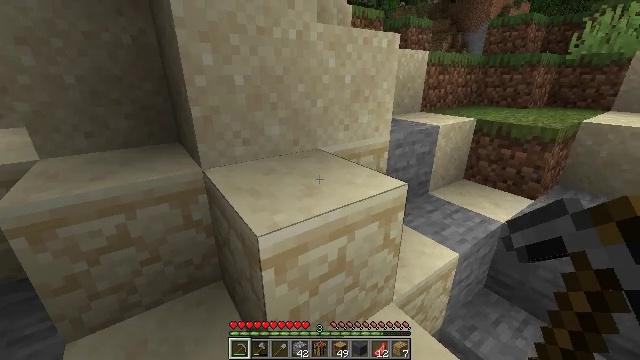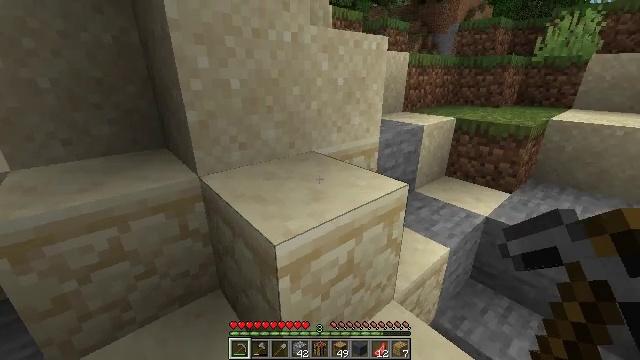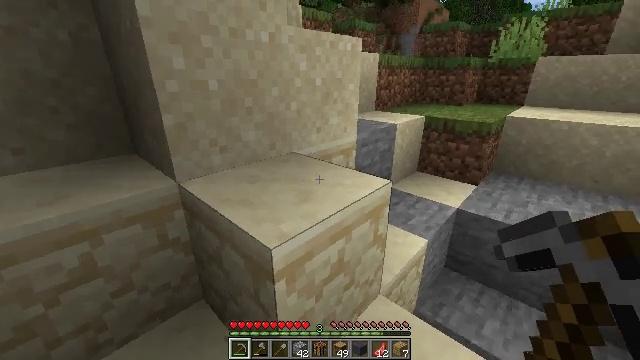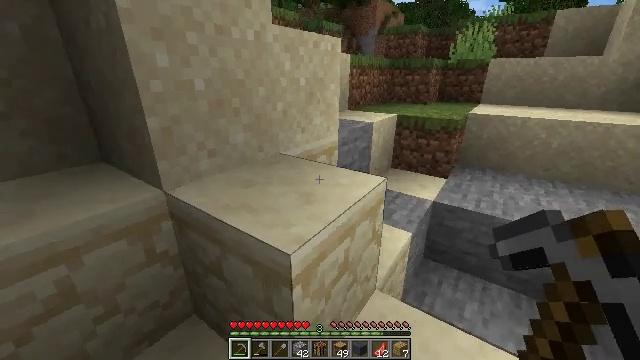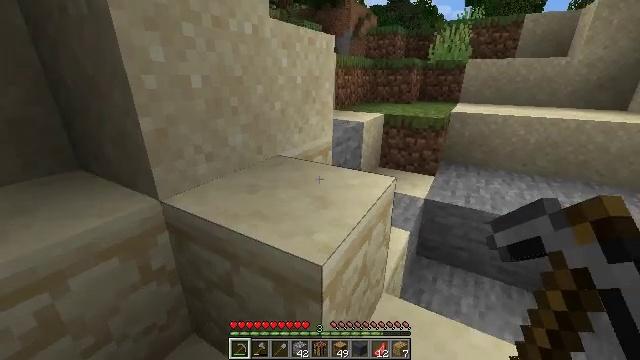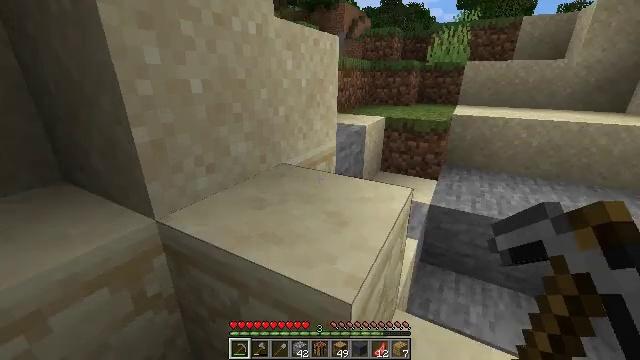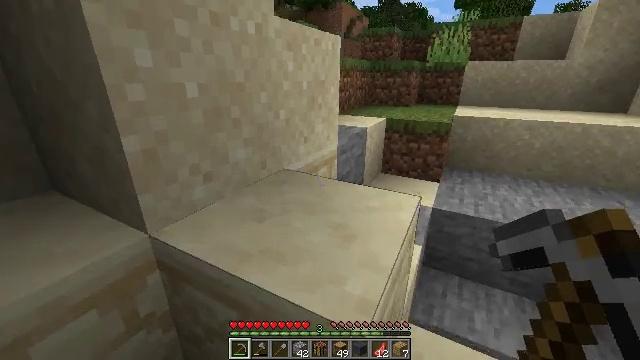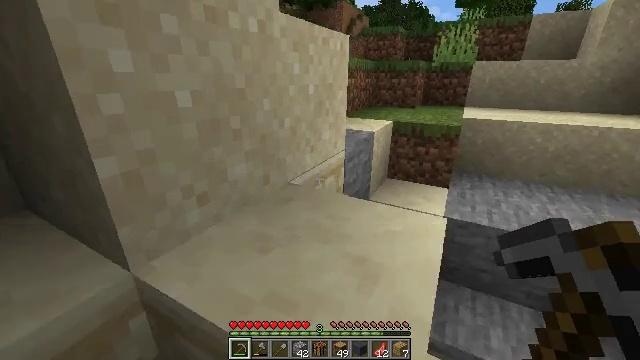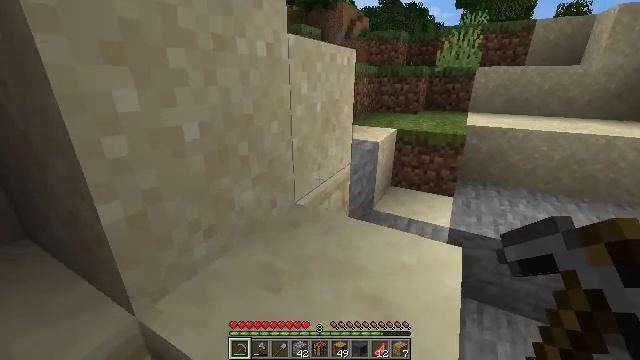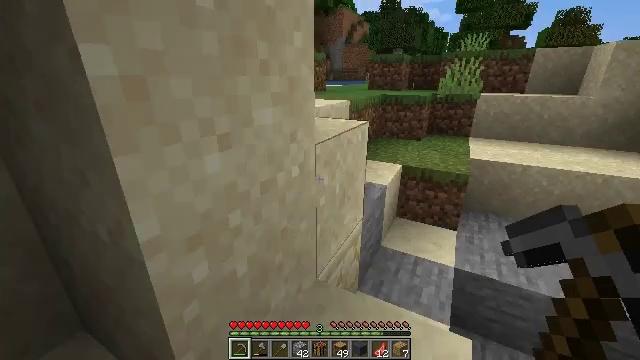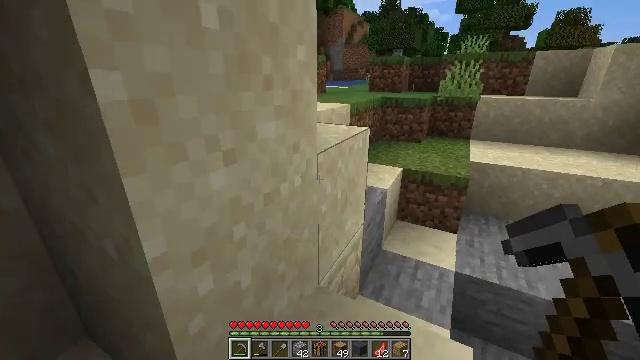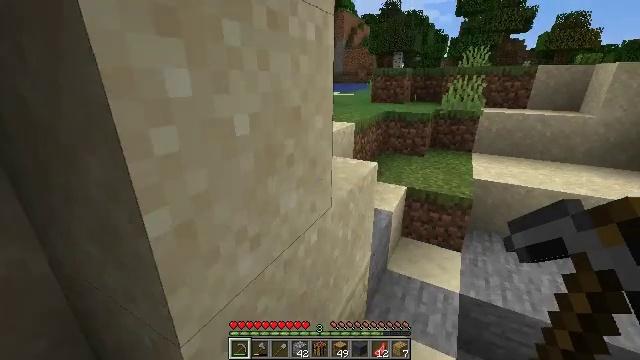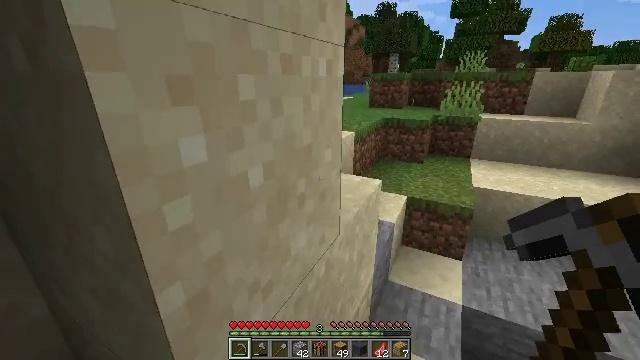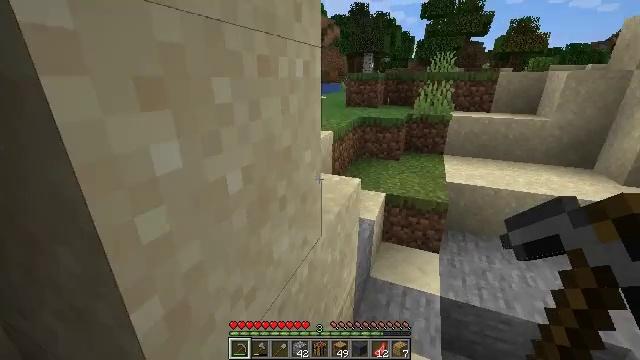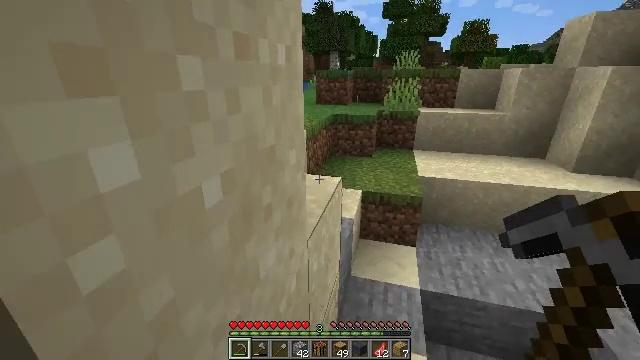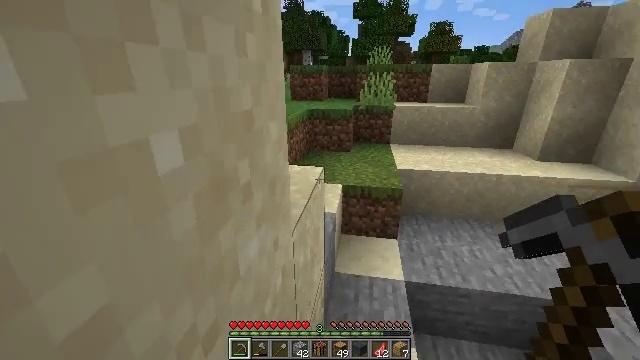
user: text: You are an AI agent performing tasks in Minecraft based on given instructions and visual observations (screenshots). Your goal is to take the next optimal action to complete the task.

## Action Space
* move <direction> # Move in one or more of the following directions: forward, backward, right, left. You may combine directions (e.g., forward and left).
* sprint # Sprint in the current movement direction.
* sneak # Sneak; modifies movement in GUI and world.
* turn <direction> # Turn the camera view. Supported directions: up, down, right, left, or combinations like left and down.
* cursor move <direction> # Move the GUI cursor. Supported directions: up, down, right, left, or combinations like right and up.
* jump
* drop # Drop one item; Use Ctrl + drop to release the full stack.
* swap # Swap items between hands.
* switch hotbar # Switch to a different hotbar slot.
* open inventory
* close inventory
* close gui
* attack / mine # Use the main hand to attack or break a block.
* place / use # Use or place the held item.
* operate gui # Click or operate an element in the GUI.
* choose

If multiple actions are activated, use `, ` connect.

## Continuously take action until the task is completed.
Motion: motion action
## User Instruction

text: Kill mobs.
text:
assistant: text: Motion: move left, turn right
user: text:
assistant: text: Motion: move left, turn right
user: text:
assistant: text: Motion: move forward and move left, turn right
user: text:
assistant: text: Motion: move forward and move left, turn right
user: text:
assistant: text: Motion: move forward, turn right
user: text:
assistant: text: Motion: move forward
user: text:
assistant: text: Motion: move forward
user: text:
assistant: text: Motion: move forward, jump
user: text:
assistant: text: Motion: move forward, jump
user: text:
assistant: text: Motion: move forward, jump
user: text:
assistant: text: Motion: move forward
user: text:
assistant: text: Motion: move forward
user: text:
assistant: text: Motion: move forward, turn right
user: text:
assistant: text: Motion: move forward, turn right
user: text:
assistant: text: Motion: move forward, turn right
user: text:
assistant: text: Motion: move forward, turn right
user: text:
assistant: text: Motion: move forward, turn right and down
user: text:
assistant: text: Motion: move forward, turn right
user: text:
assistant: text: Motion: move forward
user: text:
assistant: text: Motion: move forward
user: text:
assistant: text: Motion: move forward
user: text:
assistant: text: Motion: move forward, turn left
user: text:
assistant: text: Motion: move forward, turn left
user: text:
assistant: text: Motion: move forward, turn left
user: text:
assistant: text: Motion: move forward, turn left
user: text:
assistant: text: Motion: move forward, turn left
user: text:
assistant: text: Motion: move forward, turn left
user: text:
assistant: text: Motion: move forward, turn left
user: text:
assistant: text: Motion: move forward, turn left, jump
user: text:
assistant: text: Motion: move forward, turn left, jump